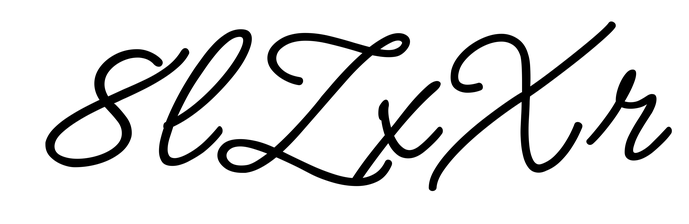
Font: MeowScript-Regular